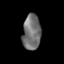
Tissue: skin
Cell type: Epithelial cells
Senescence score: 0.6858
Nuclear area (px): 627
Mean DAPI intensity: 113.228